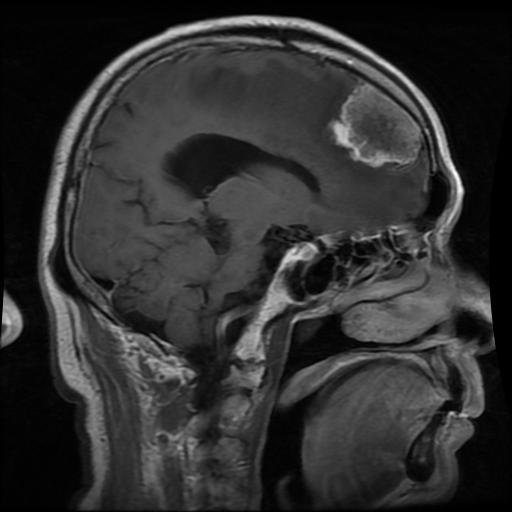
Label: meningioma